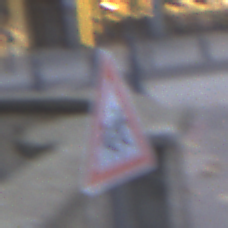
Verkehrszeichen: KinderRechts
Umgebung: Outdoor, Urban
Tageszeit: SunriseSunset
Wetter: PartlyCloudy
Licht: Natural
Jahreszeit: NotSpecified
Kontrast: LowContrast